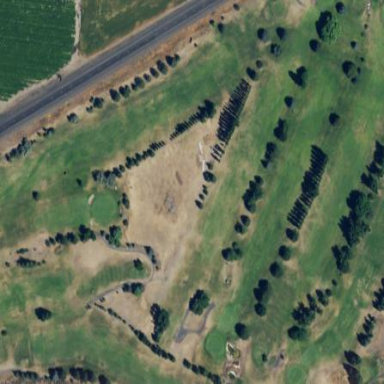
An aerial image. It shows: Golf course.